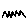
Label: zigzag